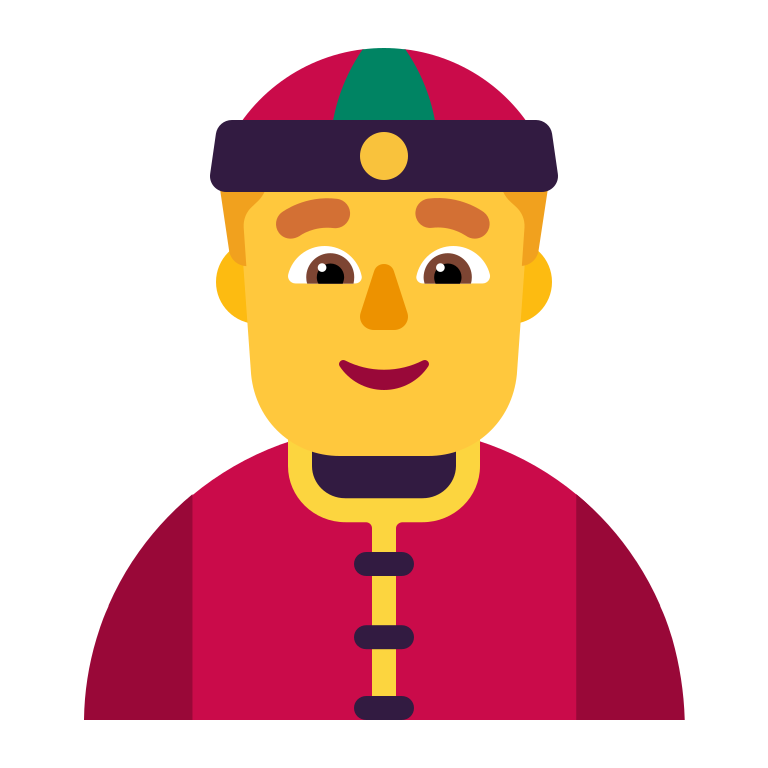
person with skullcap flat default